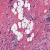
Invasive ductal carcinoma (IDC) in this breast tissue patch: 1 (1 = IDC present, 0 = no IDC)